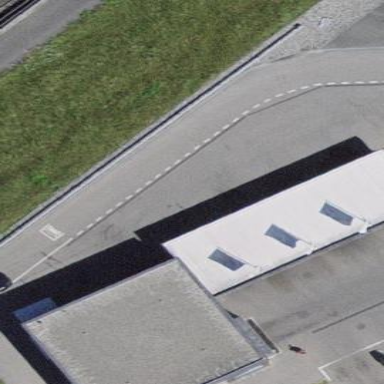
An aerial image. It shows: Building serving as car wash facility.